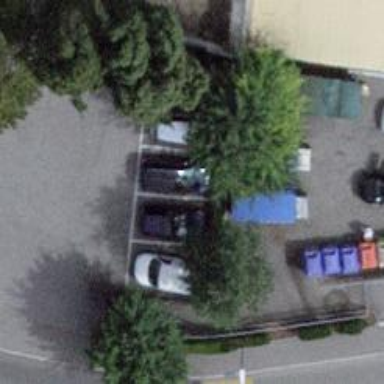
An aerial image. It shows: Recycling container for scrap metal.